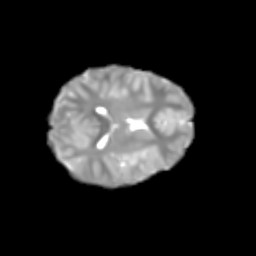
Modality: T2w
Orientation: axial
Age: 6
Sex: female
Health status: healthy